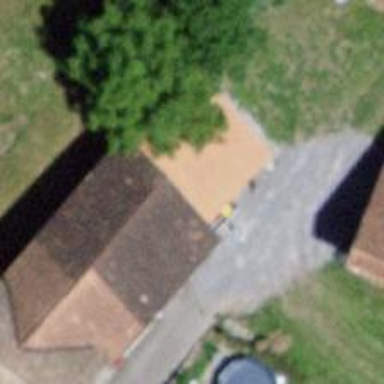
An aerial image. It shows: Barn.